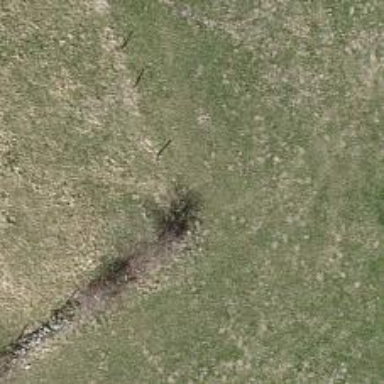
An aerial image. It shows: Wall made of dry stone.